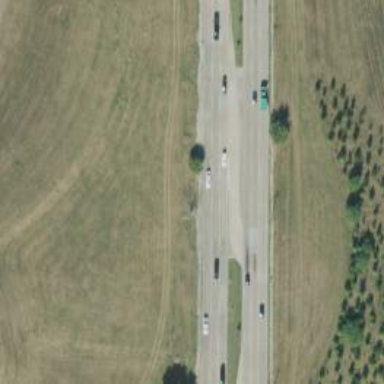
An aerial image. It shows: Primary link highway.